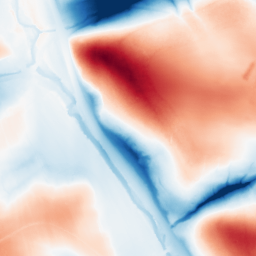
Category: classical
Decomposition family: gaussian_anisotropic
Decomposition parameters: sigma_x: 2
sigma_y: 50
Upsampling method: sinc_hamming
Upsampling parameters: scale: 2
kernel_size: 8
Upsampling scale: 2